Question: I use the css3 method 'transform: rotateY(-180deg);'for display the content when the curser is hover the block.

When i click on the block with my smartphone, nothing append, how can i display the content ?
'''
#effect-2 figure .img-hover {
top: 0;
left: 0;
width: 100%;
height: 100%;
padding: 0 10px;
text-align: center;
background-color: #e74c3c;
-webkit-backface-visibility: hidden;
-moz-backface-visibility: hidden;
-ms-backface-visibility: hidden;
backface-visibility: hidden;
-webkit-transform: rotateY(-180deg);
-moz-transform: rotateY(-180deg);
-ms-transform: rotateY(-180deg);
-o-transform: rotateY(-180deg);
transform: rotateY(-180deg);
-webkit-transition: all 0.5s;
-moz-transition: all 0.5s;
-ms-transition: all 0.5s;
-o-transition: all 0.5s;
transition: all 0.5s;
}
'''
'''
<li>
<figure>
<img src="img/cocacola.png" class="front">
<div class="img-hover">
<h4>Cocacola</h4>
</div>
</figure>
</li>
'''
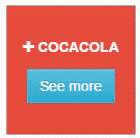
Answer: You can add a touch event for touch devices using javascript to add you class (and trigger the animation), i.e:
'''
var myElement = //get your element
myElement.addEventListener('touchstart', function(e){
this.className = "hover";
setTimeout(function(){
myElement.className = "";
}, [animation duration]);
});
'''
You'd set the above 'animation duration' to match the time of your css effects (assuming they don't loop) so that it can be reused. if it does loop then you don't need to worry about it.
If you want something to work as long as the touch is active, you can trigger the removal of the class on 'touchend'